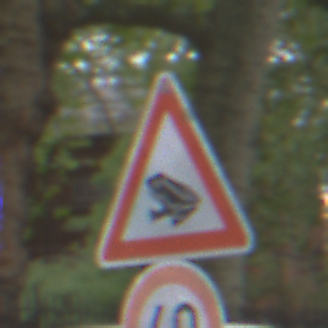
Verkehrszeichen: AmphibienwanderungRechts
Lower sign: Geschwindigkeit40
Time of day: MorningAfternoon
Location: Outdoor (Urban)
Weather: Overcast
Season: NotSpecified
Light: Natural